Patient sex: F
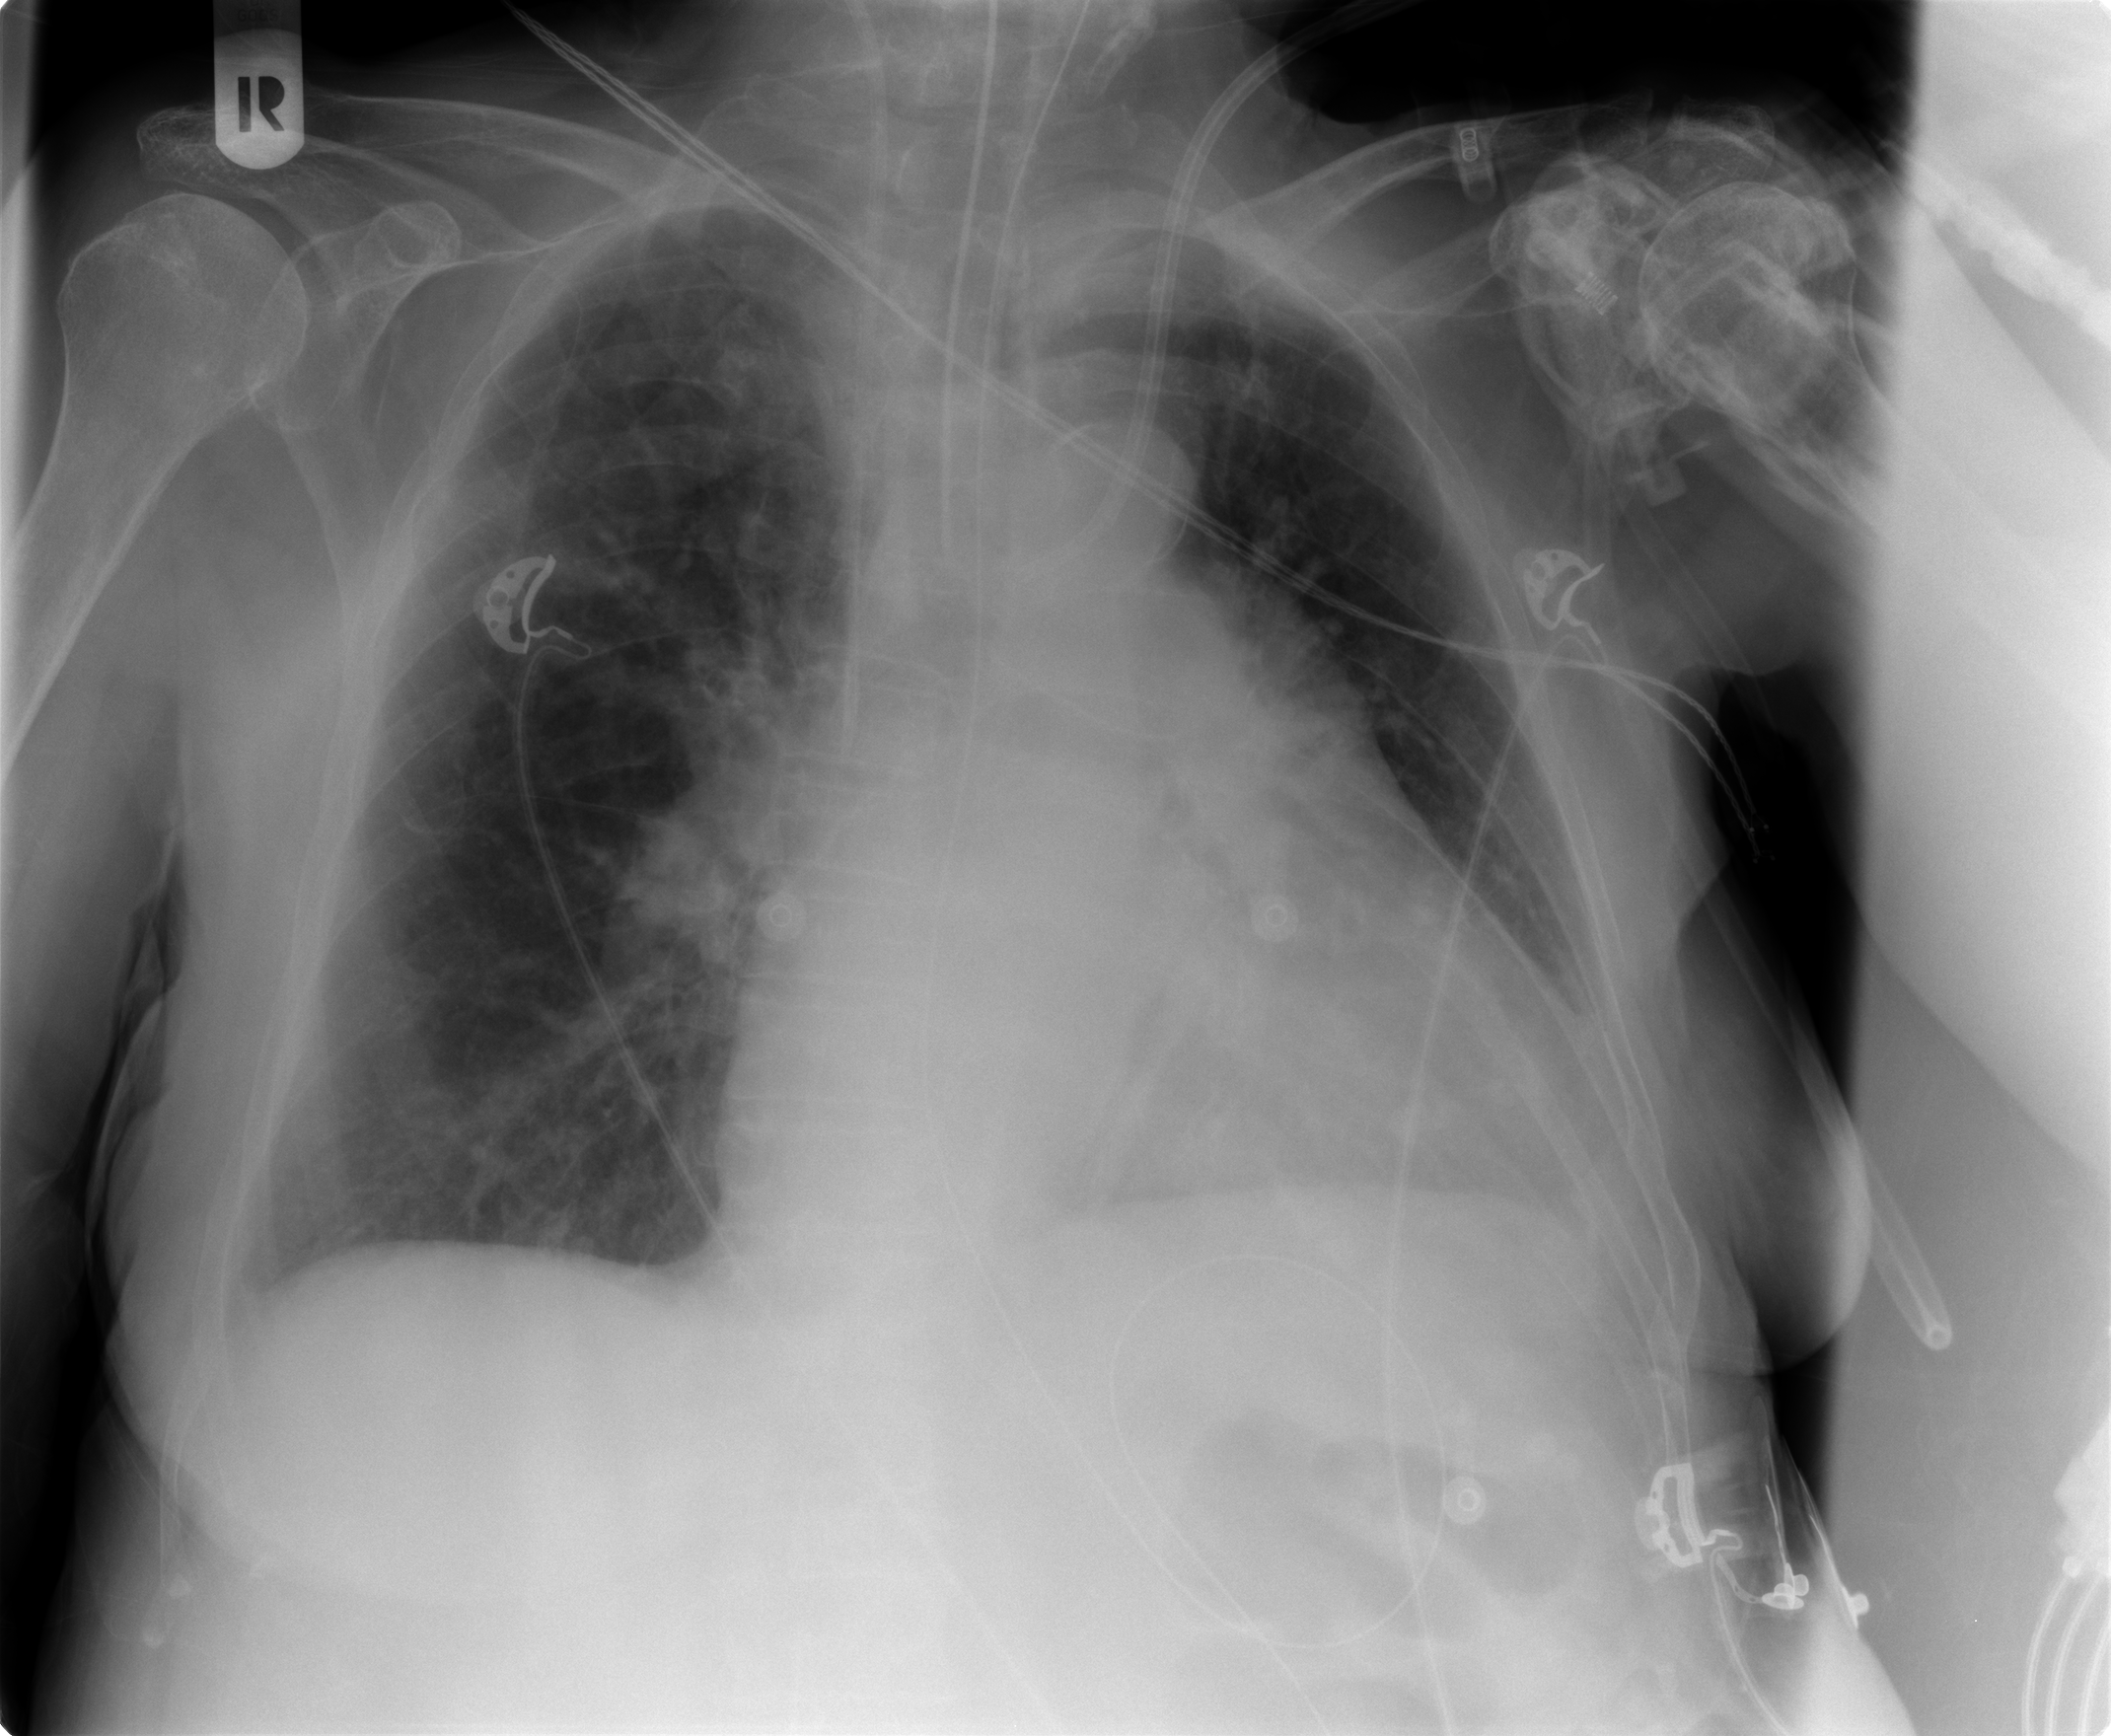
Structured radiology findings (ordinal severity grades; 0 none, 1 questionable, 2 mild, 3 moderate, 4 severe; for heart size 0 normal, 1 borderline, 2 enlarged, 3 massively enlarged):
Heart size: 2
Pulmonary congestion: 2
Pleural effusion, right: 0
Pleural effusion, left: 2
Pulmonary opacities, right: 1
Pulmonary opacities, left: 0
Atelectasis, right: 2
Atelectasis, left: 2